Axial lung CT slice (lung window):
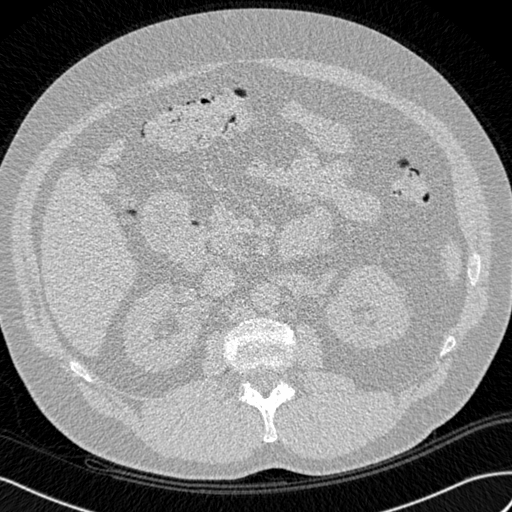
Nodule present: no